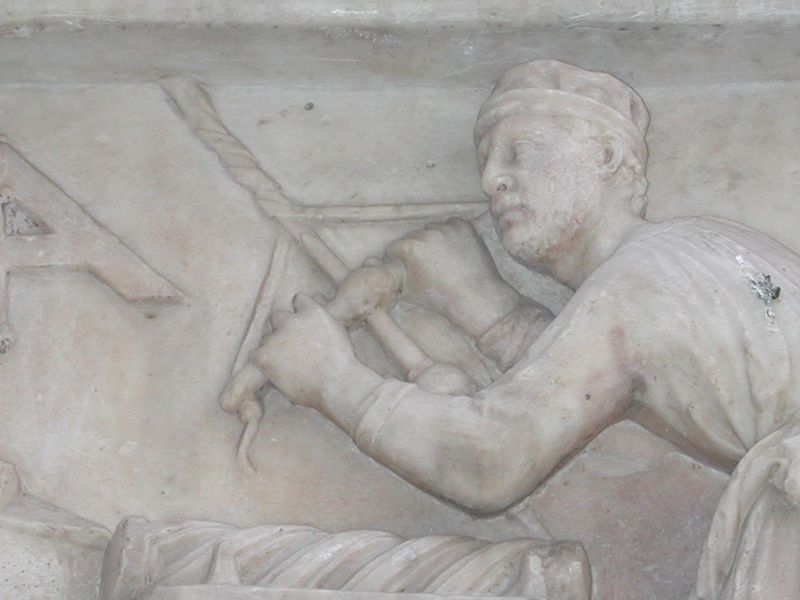
Titel: Bildhauer in ihrer Werkstatt
Künstler: Nanni di Banco
Standort: Florenz, Orsanmichele (EU - I - Toskana)
Schlagwörter: hand, mann, weiß, hut, marmor, ohr, profil, säule, bart, kappe, mütze, architektur, augen, gesicht, mensch, stein, hände, instrument, gewand, gotik, arbeit, skulptur, relief, schiff, bogen, zug, ziehen, drehen, arbeiter, tau, handarbeit, detail, festhalten, plastik, steinmetz, seil, winde, künstler, handwerk, handwerker, armbrust, winkel, bohrer, bohren, winkeleisen, zwinge, halbplatik